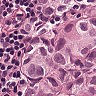
Metastatic tissue present: yes